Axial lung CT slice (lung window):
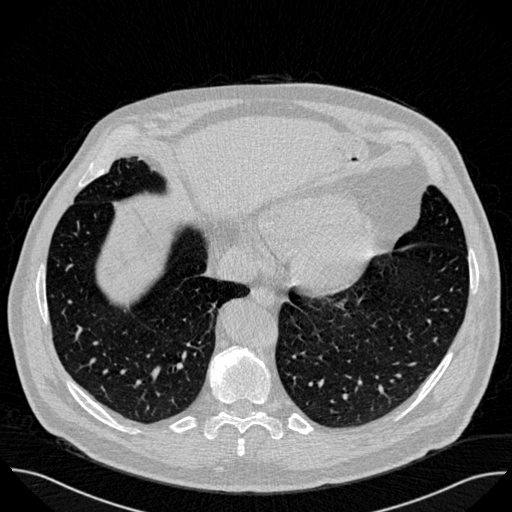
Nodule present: no